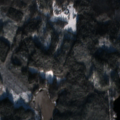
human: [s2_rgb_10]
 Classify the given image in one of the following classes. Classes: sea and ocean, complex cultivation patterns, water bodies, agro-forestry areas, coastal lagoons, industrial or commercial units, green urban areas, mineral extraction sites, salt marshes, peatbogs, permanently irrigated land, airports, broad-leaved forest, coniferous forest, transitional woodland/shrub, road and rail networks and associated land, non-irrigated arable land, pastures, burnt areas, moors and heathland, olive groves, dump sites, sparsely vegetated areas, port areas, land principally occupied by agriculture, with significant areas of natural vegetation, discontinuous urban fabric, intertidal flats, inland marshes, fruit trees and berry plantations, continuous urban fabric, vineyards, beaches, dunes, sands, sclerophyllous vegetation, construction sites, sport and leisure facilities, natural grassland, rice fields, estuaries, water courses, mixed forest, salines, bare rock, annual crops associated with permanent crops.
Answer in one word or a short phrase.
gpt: broad-leaved forest, coniferous forest, mixed forest, transitional woodland/shrub, water bodies